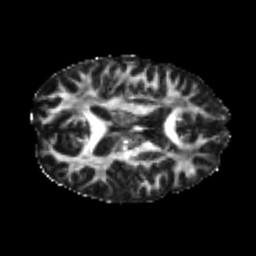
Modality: FA
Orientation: axial
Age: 21
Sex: male
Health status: healthy
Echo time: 0.074 s